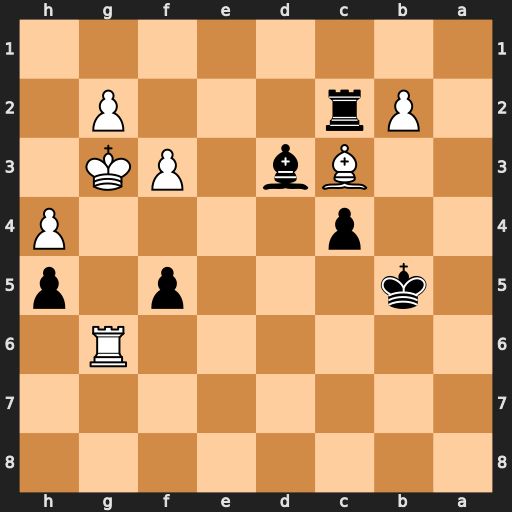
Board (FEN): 8/8/6R1/1k3p1p/2p4P/2Bb1PK1/1Pr3P1/8
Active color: b
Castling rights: -
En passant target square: -
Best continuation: f4+ Kxf4 Bxg6